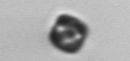
Label: Thalassiosira